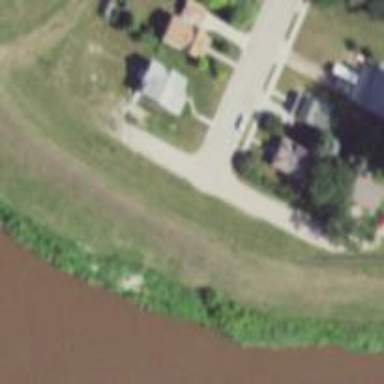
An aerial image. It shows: Levee embankment.